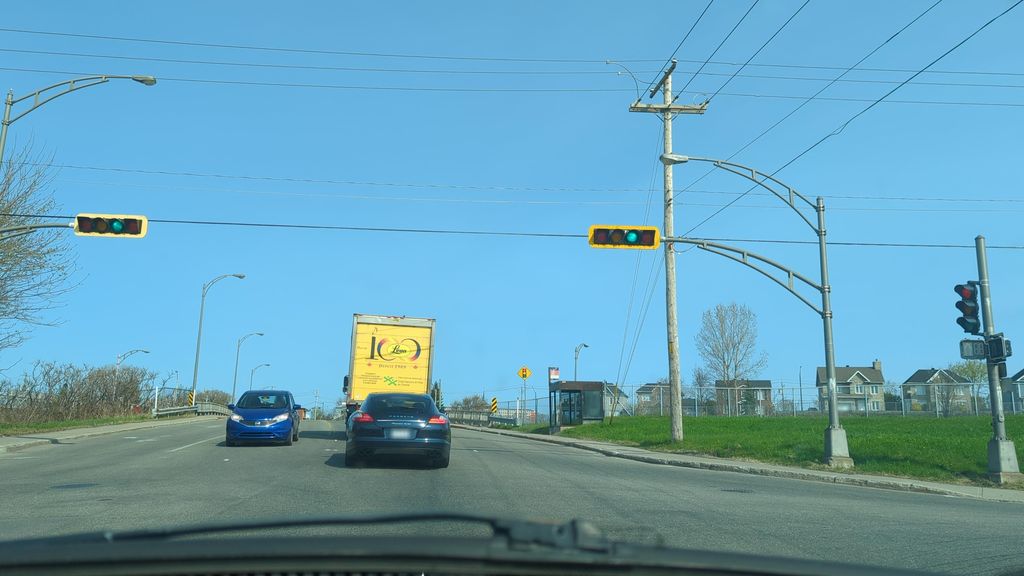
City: quebec_city